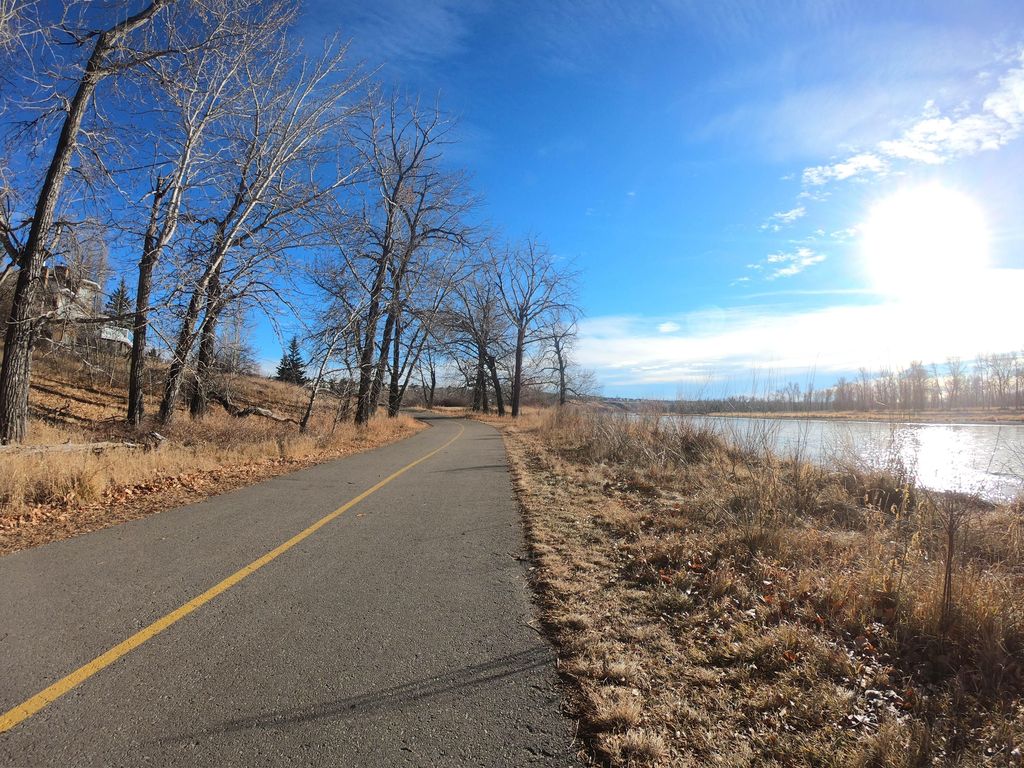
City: calgary